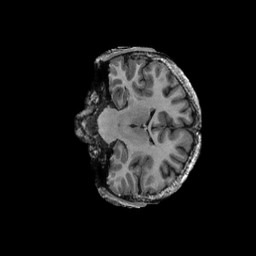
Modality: T1w
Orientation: coronal
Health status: ill
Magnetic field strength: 3 T